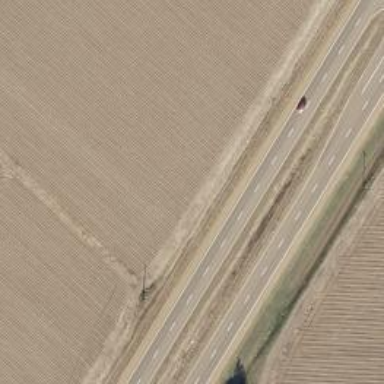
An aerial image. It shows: Trunk highway.